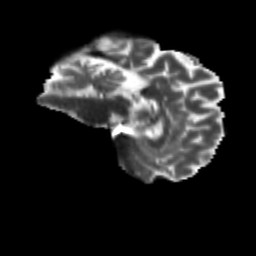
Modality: T2w
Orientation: sagittal
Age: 49
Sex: female
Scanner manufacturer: siemens
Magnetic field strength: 3 T
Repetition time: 4.71 s
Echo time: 0.0906 s